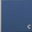
Piece: xx